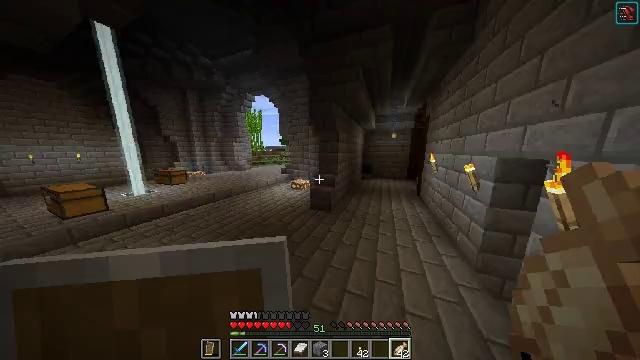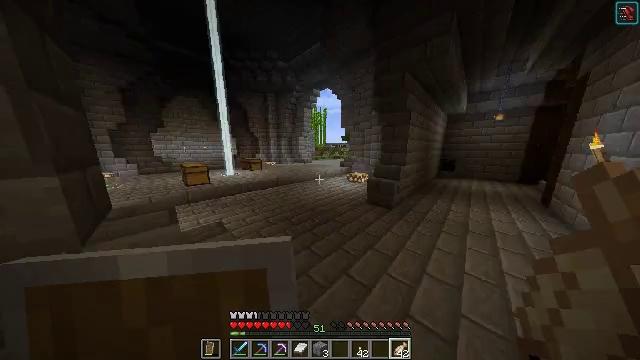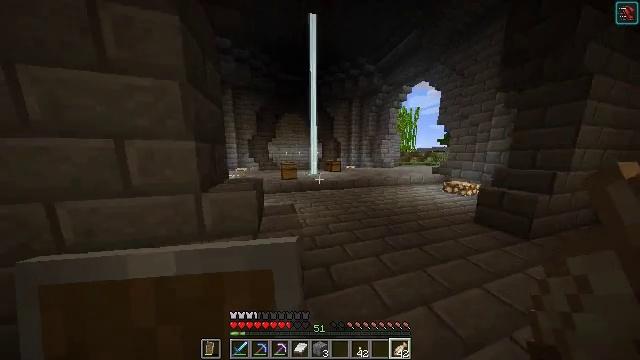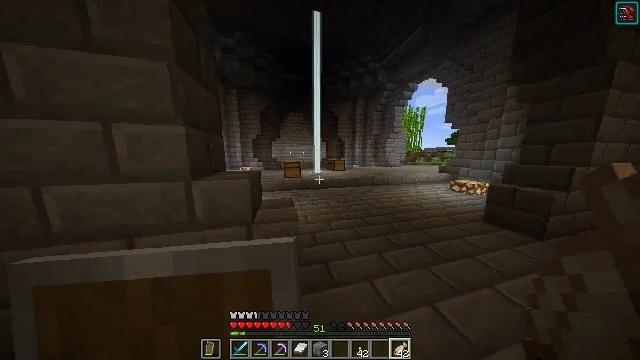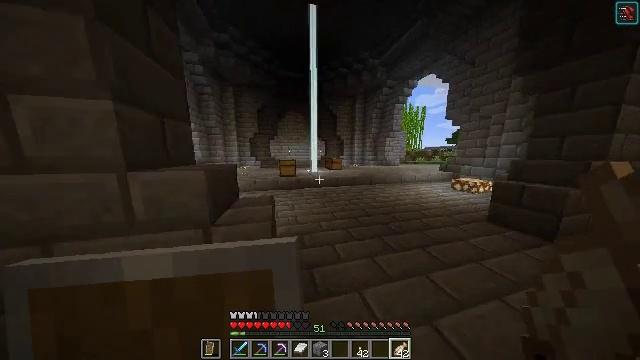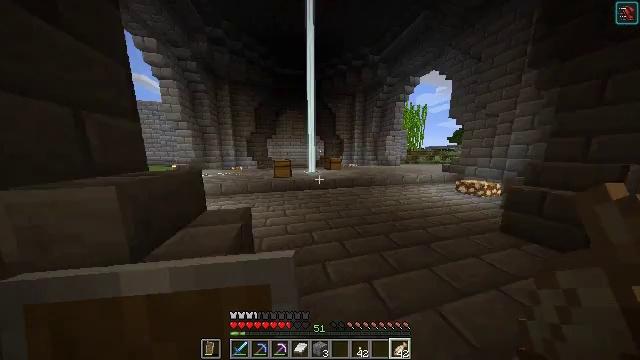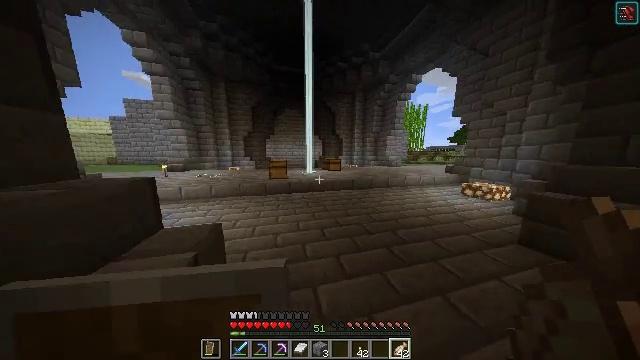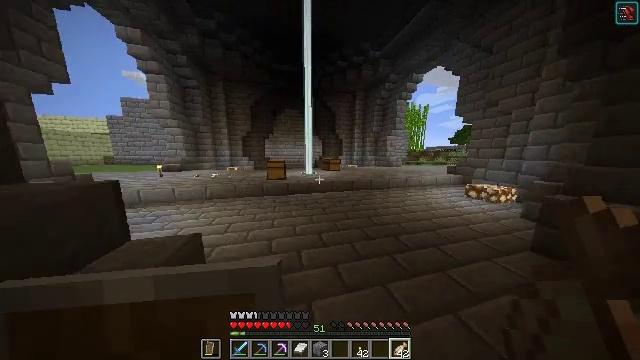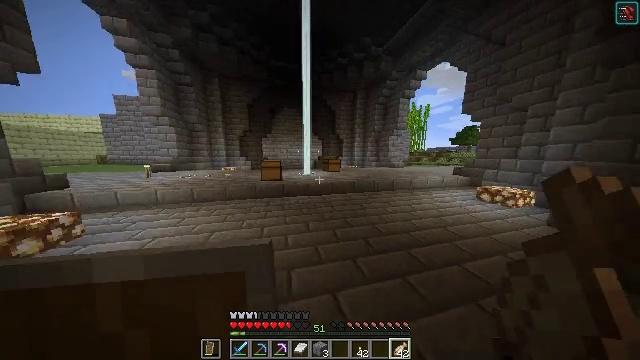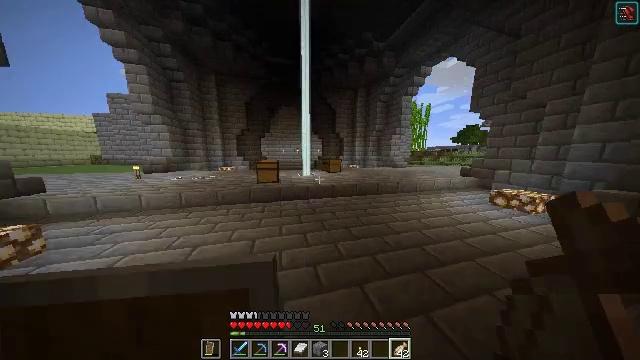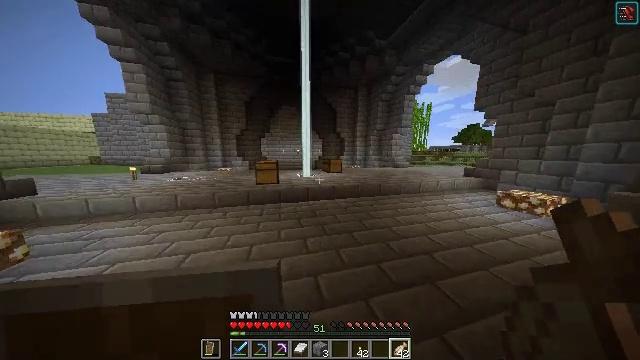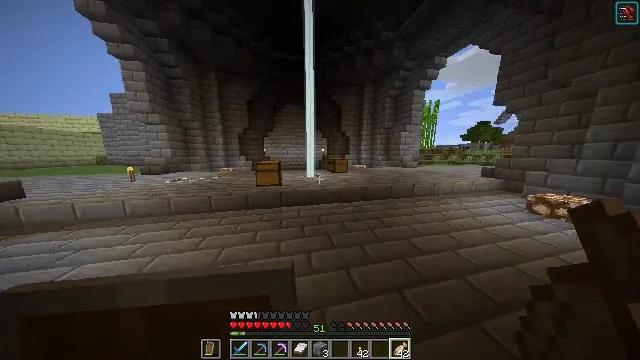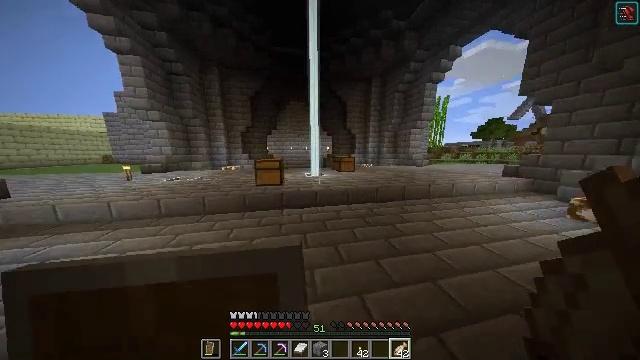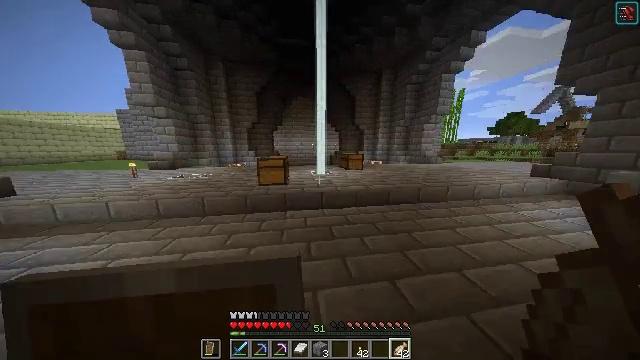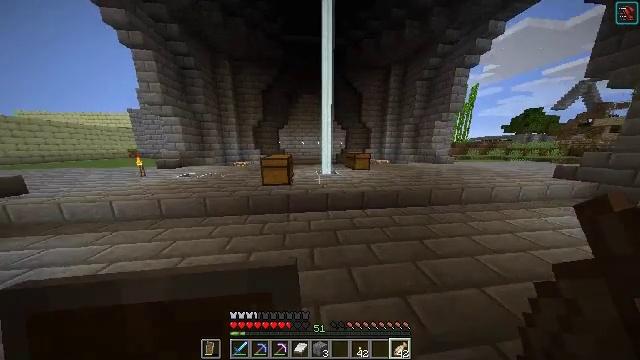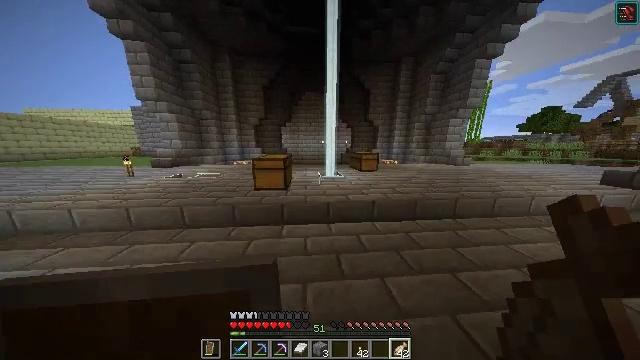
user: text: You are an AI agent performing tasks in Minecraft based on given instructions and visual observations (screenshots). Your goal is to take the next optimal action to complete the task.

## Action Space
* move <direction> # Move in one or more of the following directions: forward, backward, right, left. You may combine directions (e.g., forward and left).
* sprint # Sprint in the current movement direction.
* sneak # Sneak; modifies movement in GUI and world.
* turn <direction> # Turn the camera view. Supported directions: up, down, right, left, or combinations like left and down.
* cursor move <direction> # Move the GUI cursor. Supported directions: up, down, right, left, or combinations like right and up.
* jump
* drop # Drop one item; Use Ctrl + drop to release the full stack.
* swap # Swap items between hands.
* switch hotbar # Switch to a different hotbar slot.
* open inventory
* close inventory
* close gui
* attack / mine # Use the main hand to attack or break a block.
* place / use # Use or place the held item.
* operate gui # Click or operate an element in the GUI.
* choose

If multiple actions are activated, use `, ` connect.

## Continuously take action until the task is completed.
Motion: motion action
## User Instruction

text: Craft a block of TNT with sand and gunpowder.
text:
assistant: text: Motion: move forward
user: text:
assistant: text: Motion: move forward, turn left and up
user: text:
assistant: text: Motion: move forward, turn left
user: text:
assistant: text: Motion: move forward
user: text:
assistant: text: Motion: move forward
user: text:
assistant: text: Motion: move forward
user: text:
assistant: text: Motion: move forward
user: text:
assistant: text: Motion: move forward
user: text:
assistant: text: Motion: move forward
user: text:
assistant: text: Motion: move forward
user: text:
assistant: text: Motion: move forward, turn left
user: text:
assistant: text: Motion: move forward, turn left
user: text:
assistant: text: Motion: move forward, turn left and down
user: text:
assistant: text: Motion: move forward, turn left
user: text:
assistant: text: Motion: move forward, turn left
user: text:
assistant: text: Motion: move forward
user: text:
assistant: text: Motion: move forward, turn left
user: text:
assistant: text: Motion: move forward, turn left, jump
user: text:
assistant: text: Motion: move forward, turn left, jump
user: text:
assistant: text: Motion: move forward, jump
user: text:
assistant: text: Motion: move forward, jump
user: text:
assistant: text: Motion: move forward
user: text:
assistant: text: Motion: move forward
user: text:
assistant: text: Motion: move forward
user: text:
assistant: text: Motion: move forward and move right
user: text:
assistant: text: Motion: move forward and move right
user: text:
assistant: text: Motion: move forward
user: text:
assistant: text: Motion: move forward
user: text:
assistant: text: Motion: move forward
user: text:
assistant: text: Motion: move forward